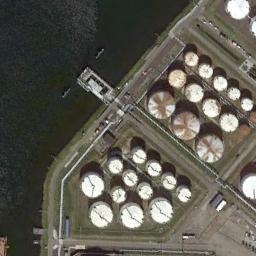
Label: storage_tank